Question: I want to create button where I have icon and text. This is what I created:

This is xml:
> '''
<Button
android:id="@+id/call_button"
android:layout_width="match_parent"
android:layout_height="0dp"
android:layout_marginTop="30dp"
android:background="@drawable/button"
android:layout_weight="40"
android:drawableLeft="@drawable/phone"
android:text="Call"
android:textColor="@color/white"
/>
'''
How I can move this phone icon closer text?
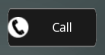
Answer: This may guide you for arrangements,
<URL>
Code:
'''
<Button
android:layout_width="wrap_content"
android:layout_height="wrap_content"
android:background="@drawable/home_btn_test"
android:drawableTop="@drawable/home_icon_test"
android:textColor="#FFFFFF"
android:id="@+id/ButtonTest"
android:paddingTop="32sp"
android:drawablePadding="-15sp"
android:text="this is text"></Button>
'''
ref from: <URL>
Refer here also: <URL>